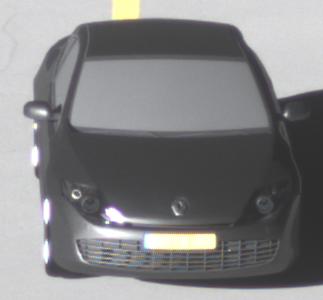
Make: Renault
Model: Laguna Coupé TCe 170
Detailed model: Laguna (III) Coupé
Model produced from: 2010/11
Model produced until: 2011/05
Doors: 2
Color: gray
Road condition: dry road
Daytime: morning or afternoon
Contrast: high contrast